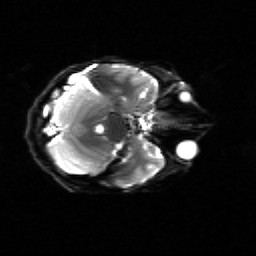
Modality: sbref
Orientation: axial
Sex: female
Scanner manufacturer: siemens
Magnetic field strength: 3 T
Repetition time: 5 s
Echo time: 0.071 s